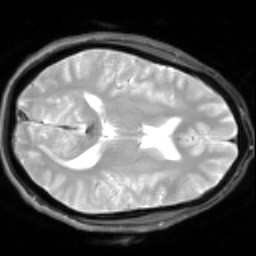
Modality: inplaneT2
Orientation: axial
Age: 31
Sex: male